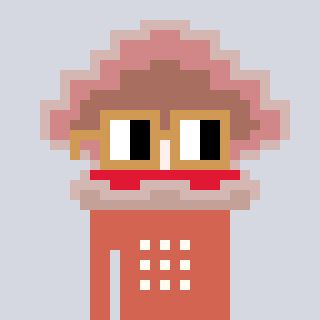
a pixel art character with square brown glasses, a oyster-shaped head and a peachy-colored body on a cool background